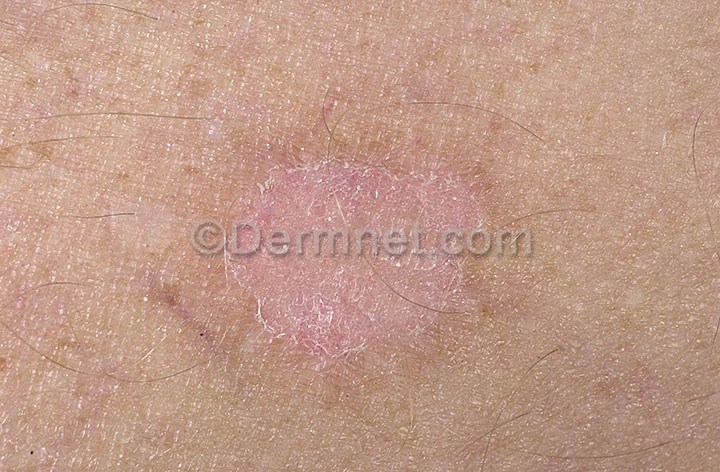
Disease: Seborrheic Keratoses and other Benign Tumors